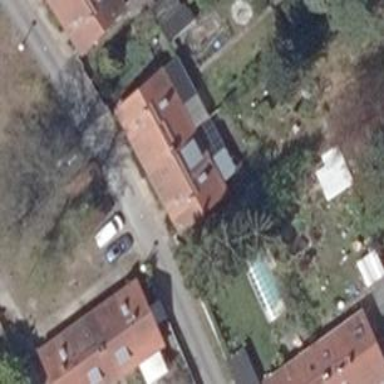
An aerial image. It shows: Terrace building with gabled roof made of roof tiles. The roof is oriented along the building.